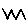
Label: zigzag